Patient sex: M
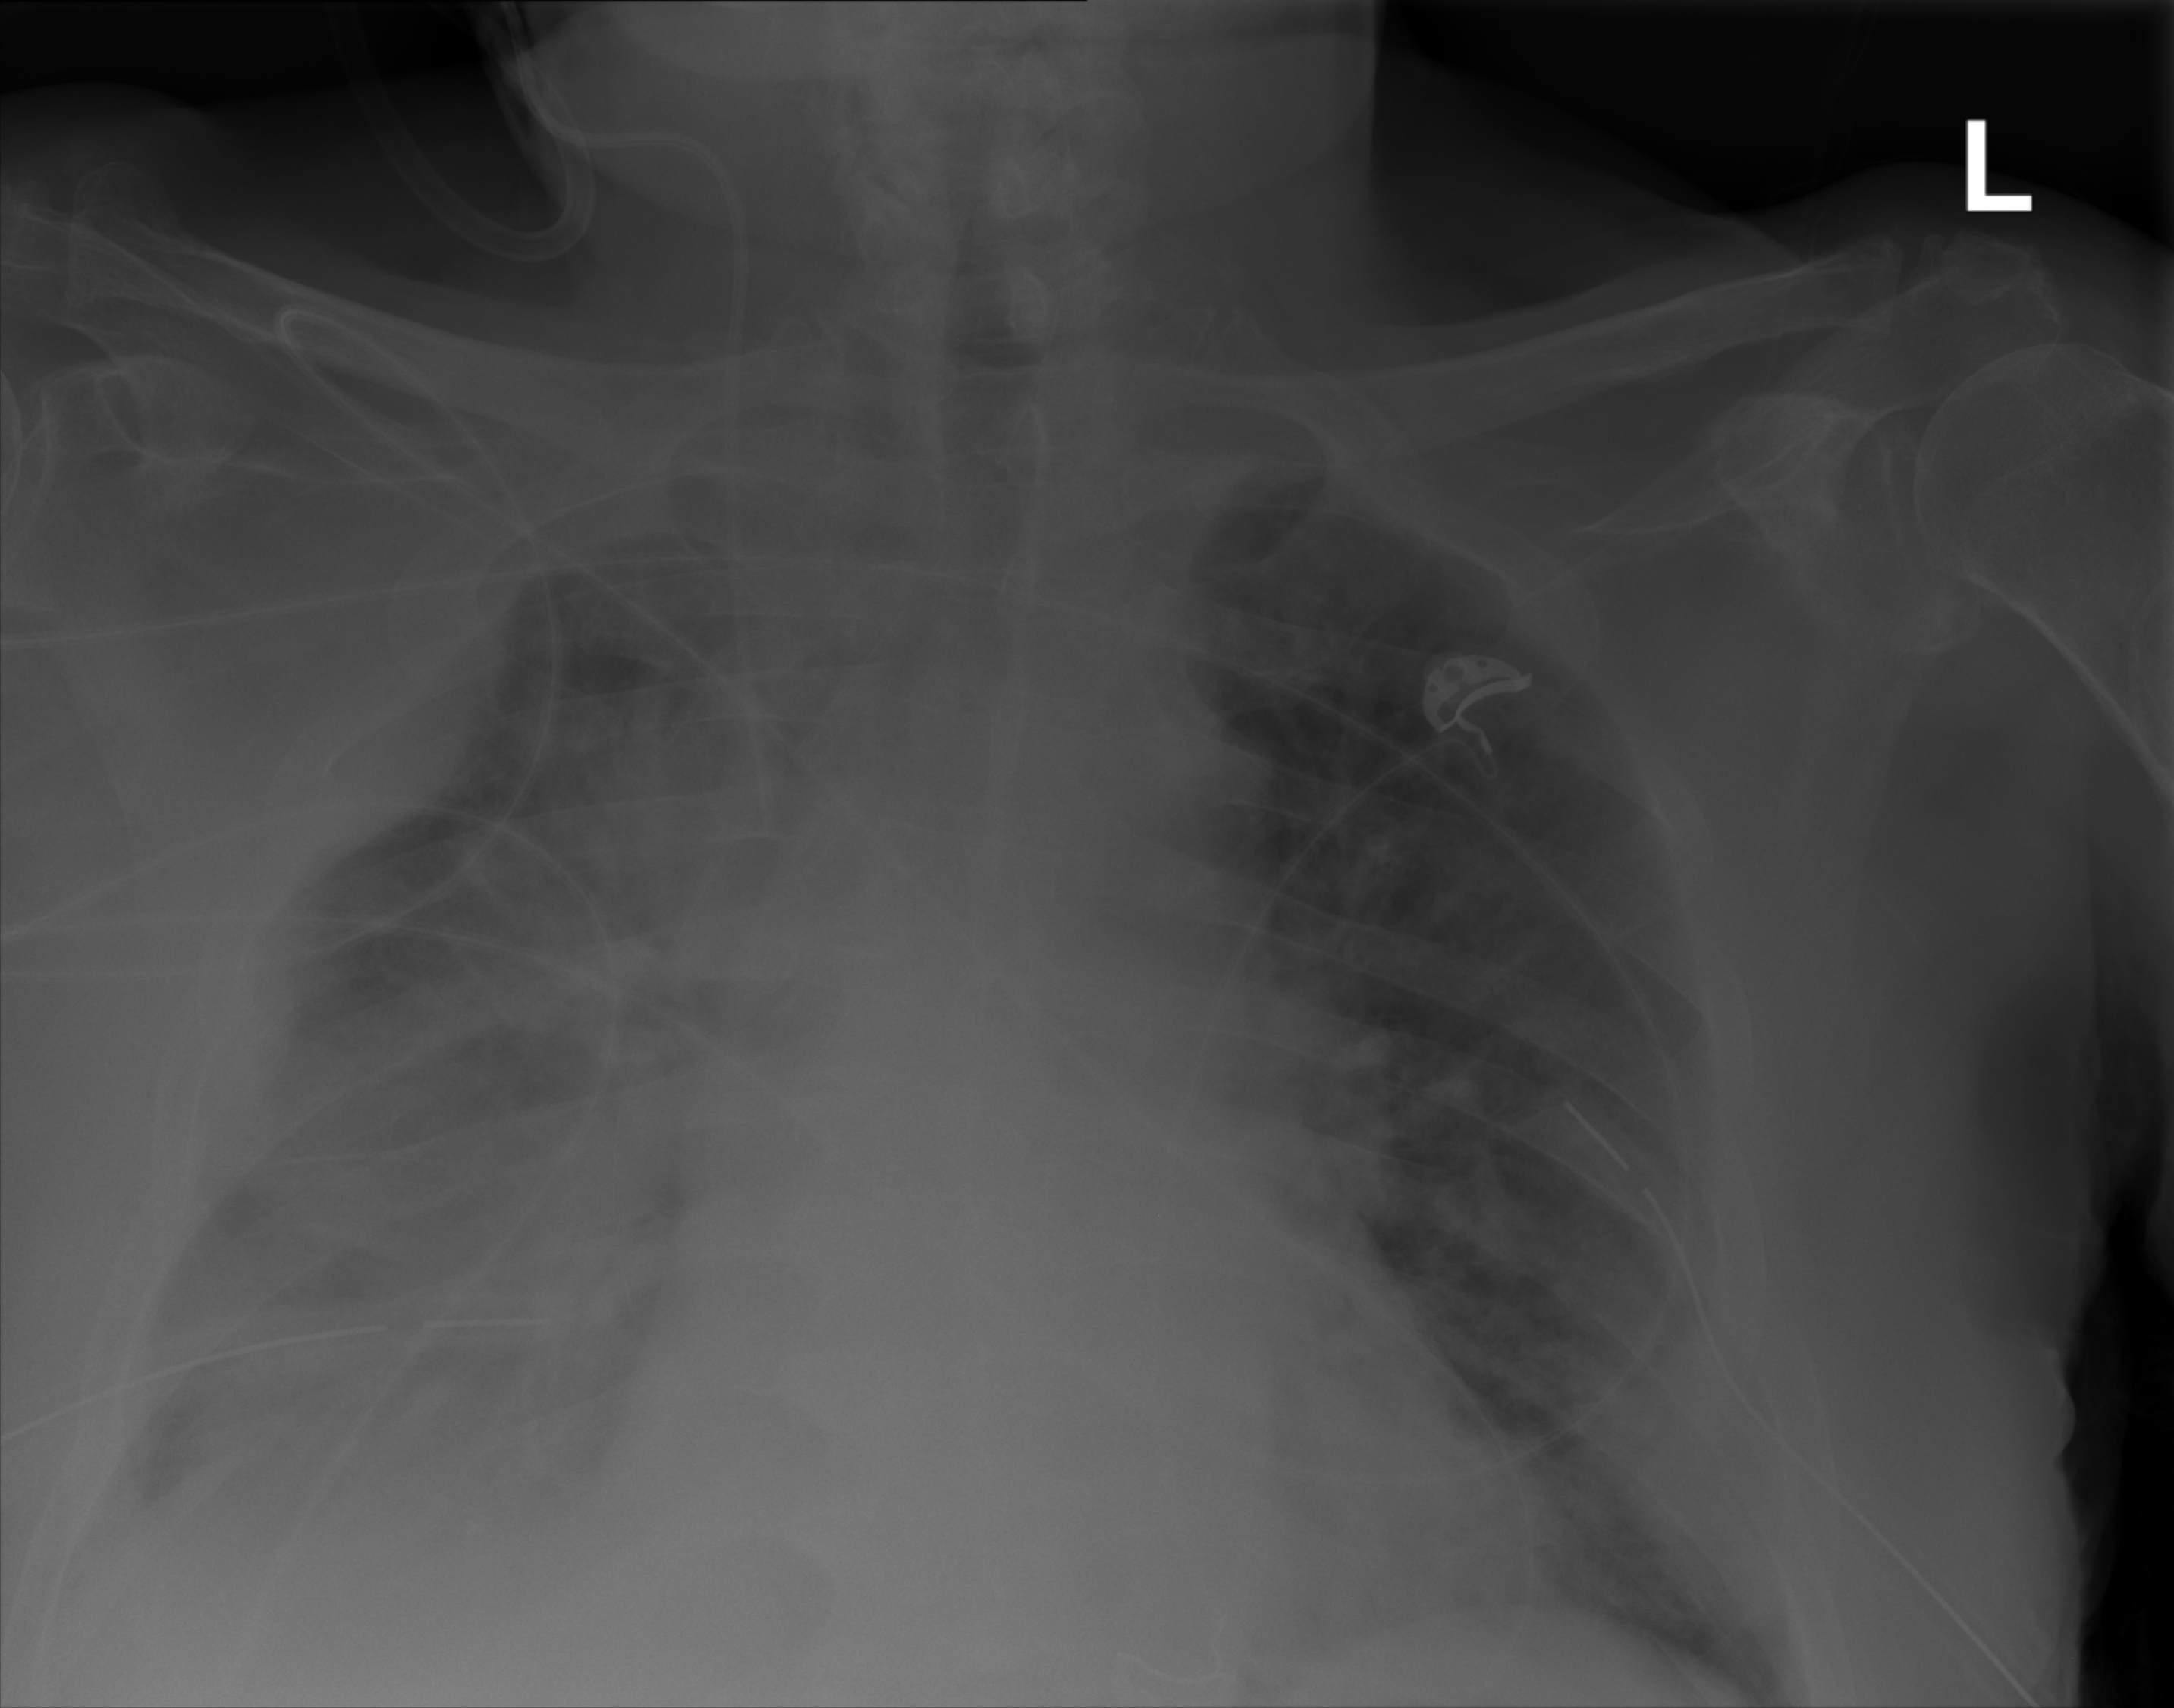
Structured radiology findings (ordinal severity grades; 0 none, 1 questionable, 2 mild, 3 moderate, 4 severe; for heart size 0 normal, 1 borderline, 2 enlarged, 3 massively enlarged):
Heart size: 1
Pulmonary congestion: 2
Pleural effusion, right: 2
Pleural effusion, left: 0
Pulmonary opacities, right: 3
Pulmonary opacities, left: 0
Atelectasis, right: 2
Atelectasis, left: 2